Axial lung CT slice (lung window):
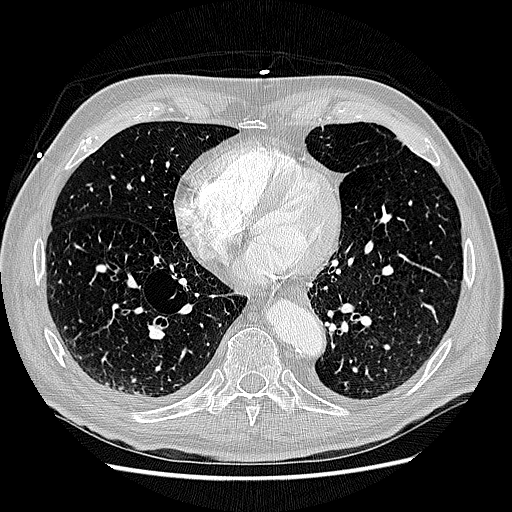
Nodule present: no